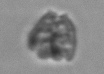
Label: Corymbellus